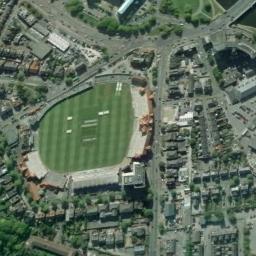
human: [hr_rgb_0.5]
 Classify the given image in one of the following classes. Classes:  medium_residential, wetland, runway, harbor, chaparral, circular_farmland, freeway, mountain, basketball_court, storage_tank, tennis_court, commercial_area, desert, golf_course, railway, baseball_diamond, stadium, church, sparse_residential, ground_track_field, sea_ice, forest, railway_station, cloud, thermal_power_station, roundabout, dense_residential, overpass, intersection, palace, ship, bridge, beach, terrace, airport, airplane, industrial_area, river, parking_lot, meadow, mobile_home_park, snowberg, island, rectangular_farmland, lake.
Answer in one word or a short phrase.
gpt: stadium